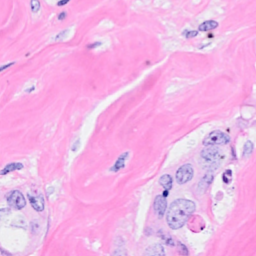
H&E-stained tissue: Breast